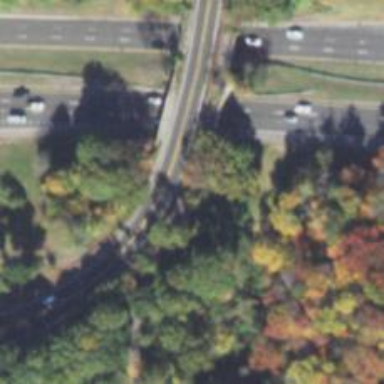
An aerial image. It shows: Cycleway.